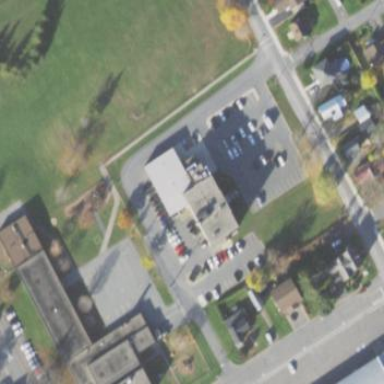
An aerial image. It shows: Commercial building serving as town hall.